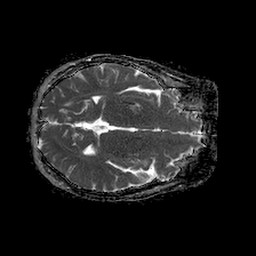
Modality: ADC
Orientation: axial
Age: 53
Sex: female
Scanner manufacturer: philips
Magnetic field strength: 1.5 T
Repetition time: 4.6 s
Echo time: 0.08631 s